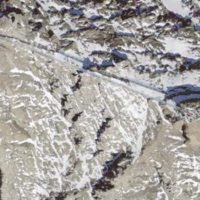
EUNIS habitat code: 48
Species observed at this site:
Pyrrhocorax graculus